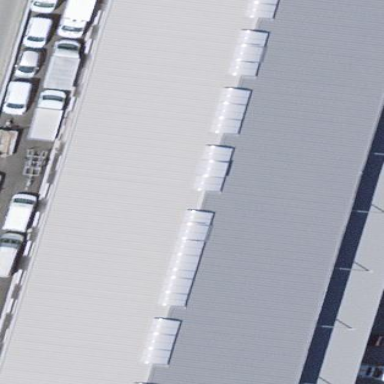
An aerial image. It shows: Industrial building.